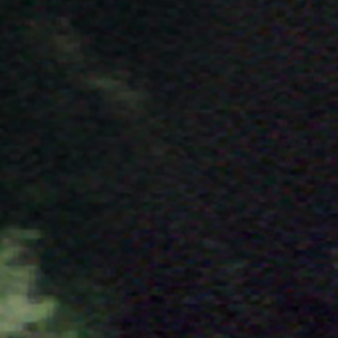
Label: other